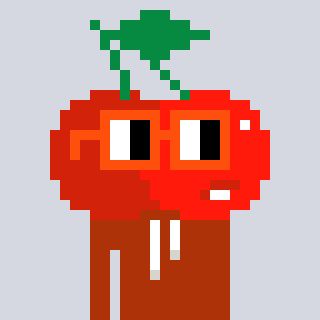
a pixel art character with square orange glasses, a cherry-shaped head and a hotbrown-colored body on a cool background